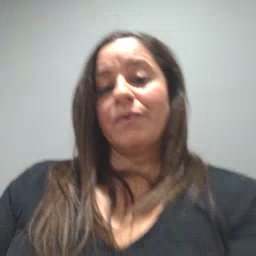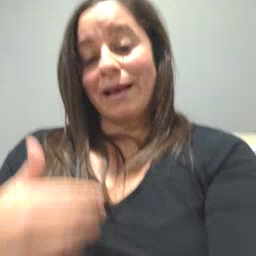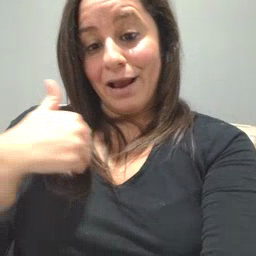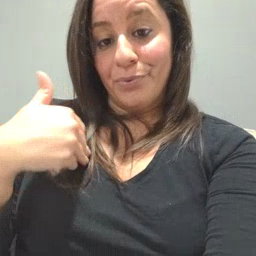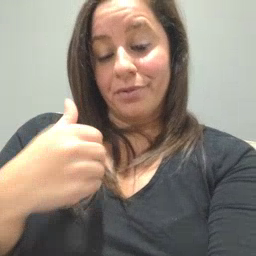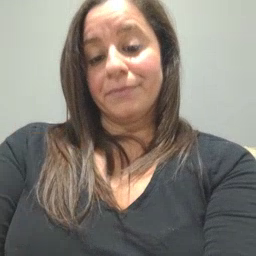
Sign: animal